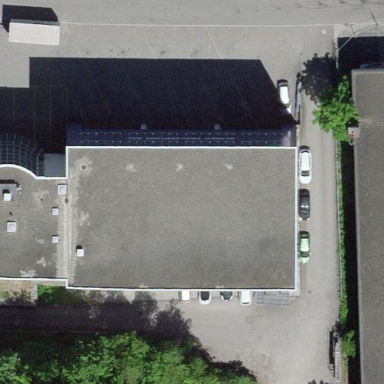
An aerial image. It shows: Warehouse building.